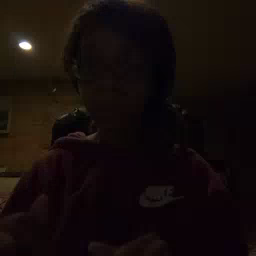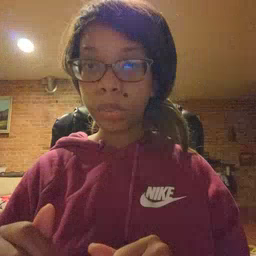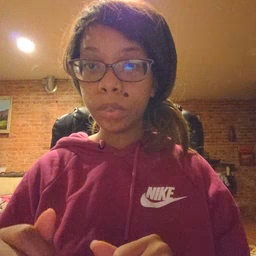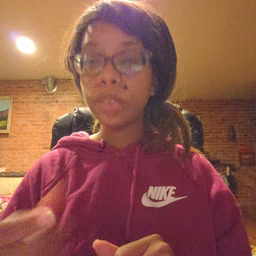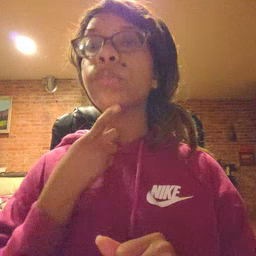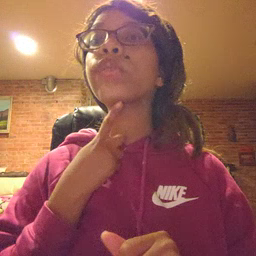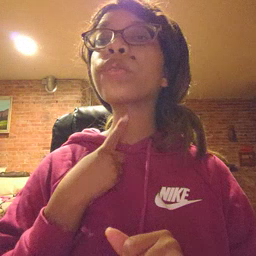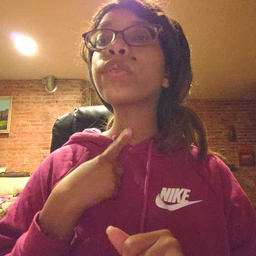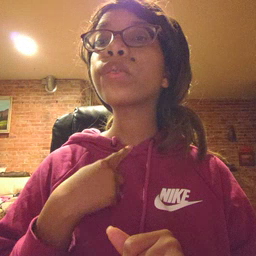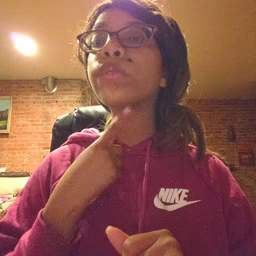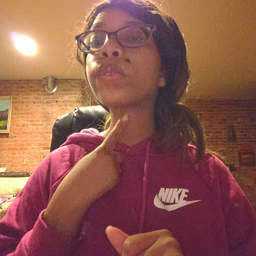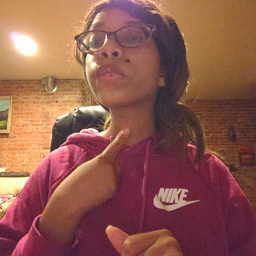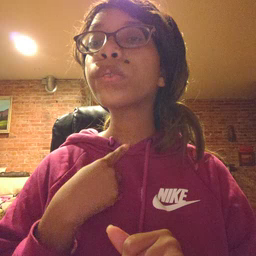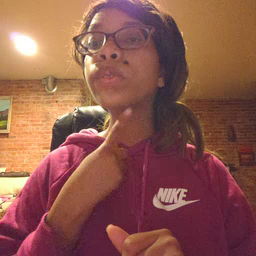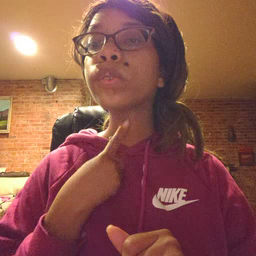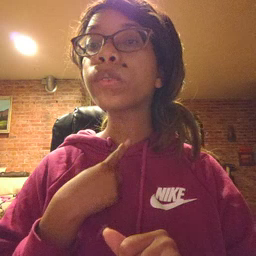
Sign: thirsty